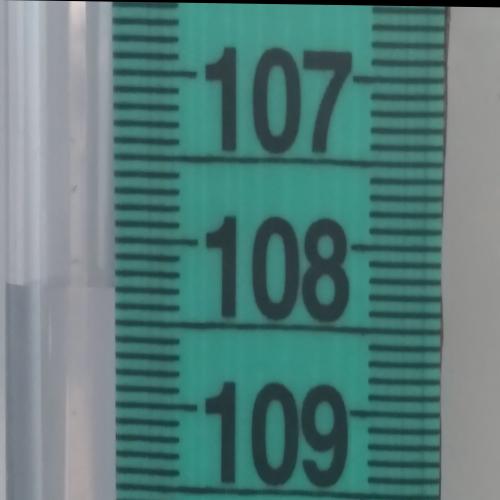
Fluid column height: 108.3 cm